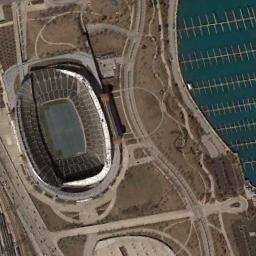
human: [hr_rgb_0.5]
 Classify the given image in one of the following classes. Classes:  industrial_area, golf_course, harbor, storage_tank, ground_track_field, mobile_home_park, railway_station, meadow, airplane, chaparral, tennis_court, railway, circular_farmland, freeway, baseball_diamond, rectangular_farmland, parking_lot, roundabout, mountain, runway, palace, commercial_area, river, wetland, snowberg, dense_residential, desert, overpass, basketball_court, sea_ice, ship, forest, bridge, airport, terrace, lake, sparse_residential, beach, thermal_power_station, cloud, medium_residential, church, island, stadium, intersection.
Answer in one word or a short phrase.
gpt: stadium